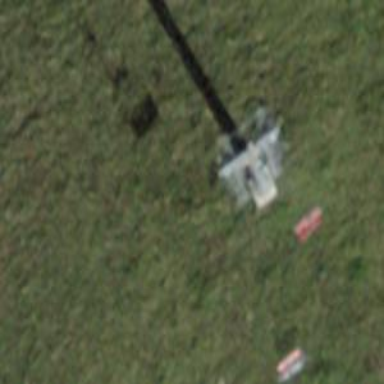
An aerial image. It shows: Pylon used for aerialway.